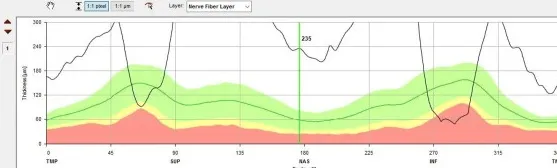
(C) Optic disc optical coherence tomography. . Optic disc leakage was noted in the setting of optic neuritis.
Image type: ophthalmic_imaging (oct)